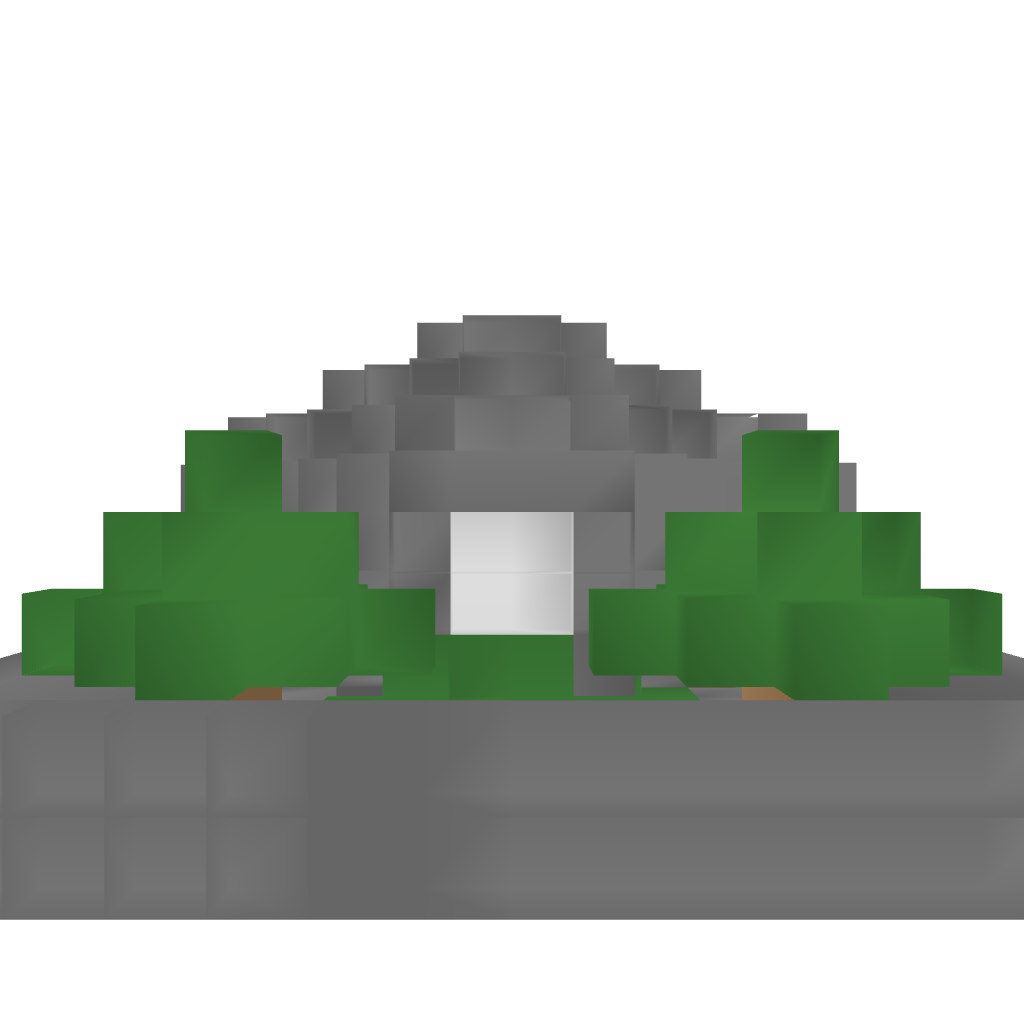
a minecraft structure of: mansion bad low quality